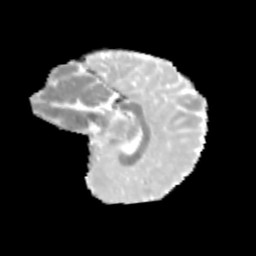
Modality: MD
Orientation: sagittal
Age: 11
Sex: female
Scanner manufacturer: siemens
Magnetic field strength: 3 T
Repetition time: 3.8 s
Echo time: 0.07 s